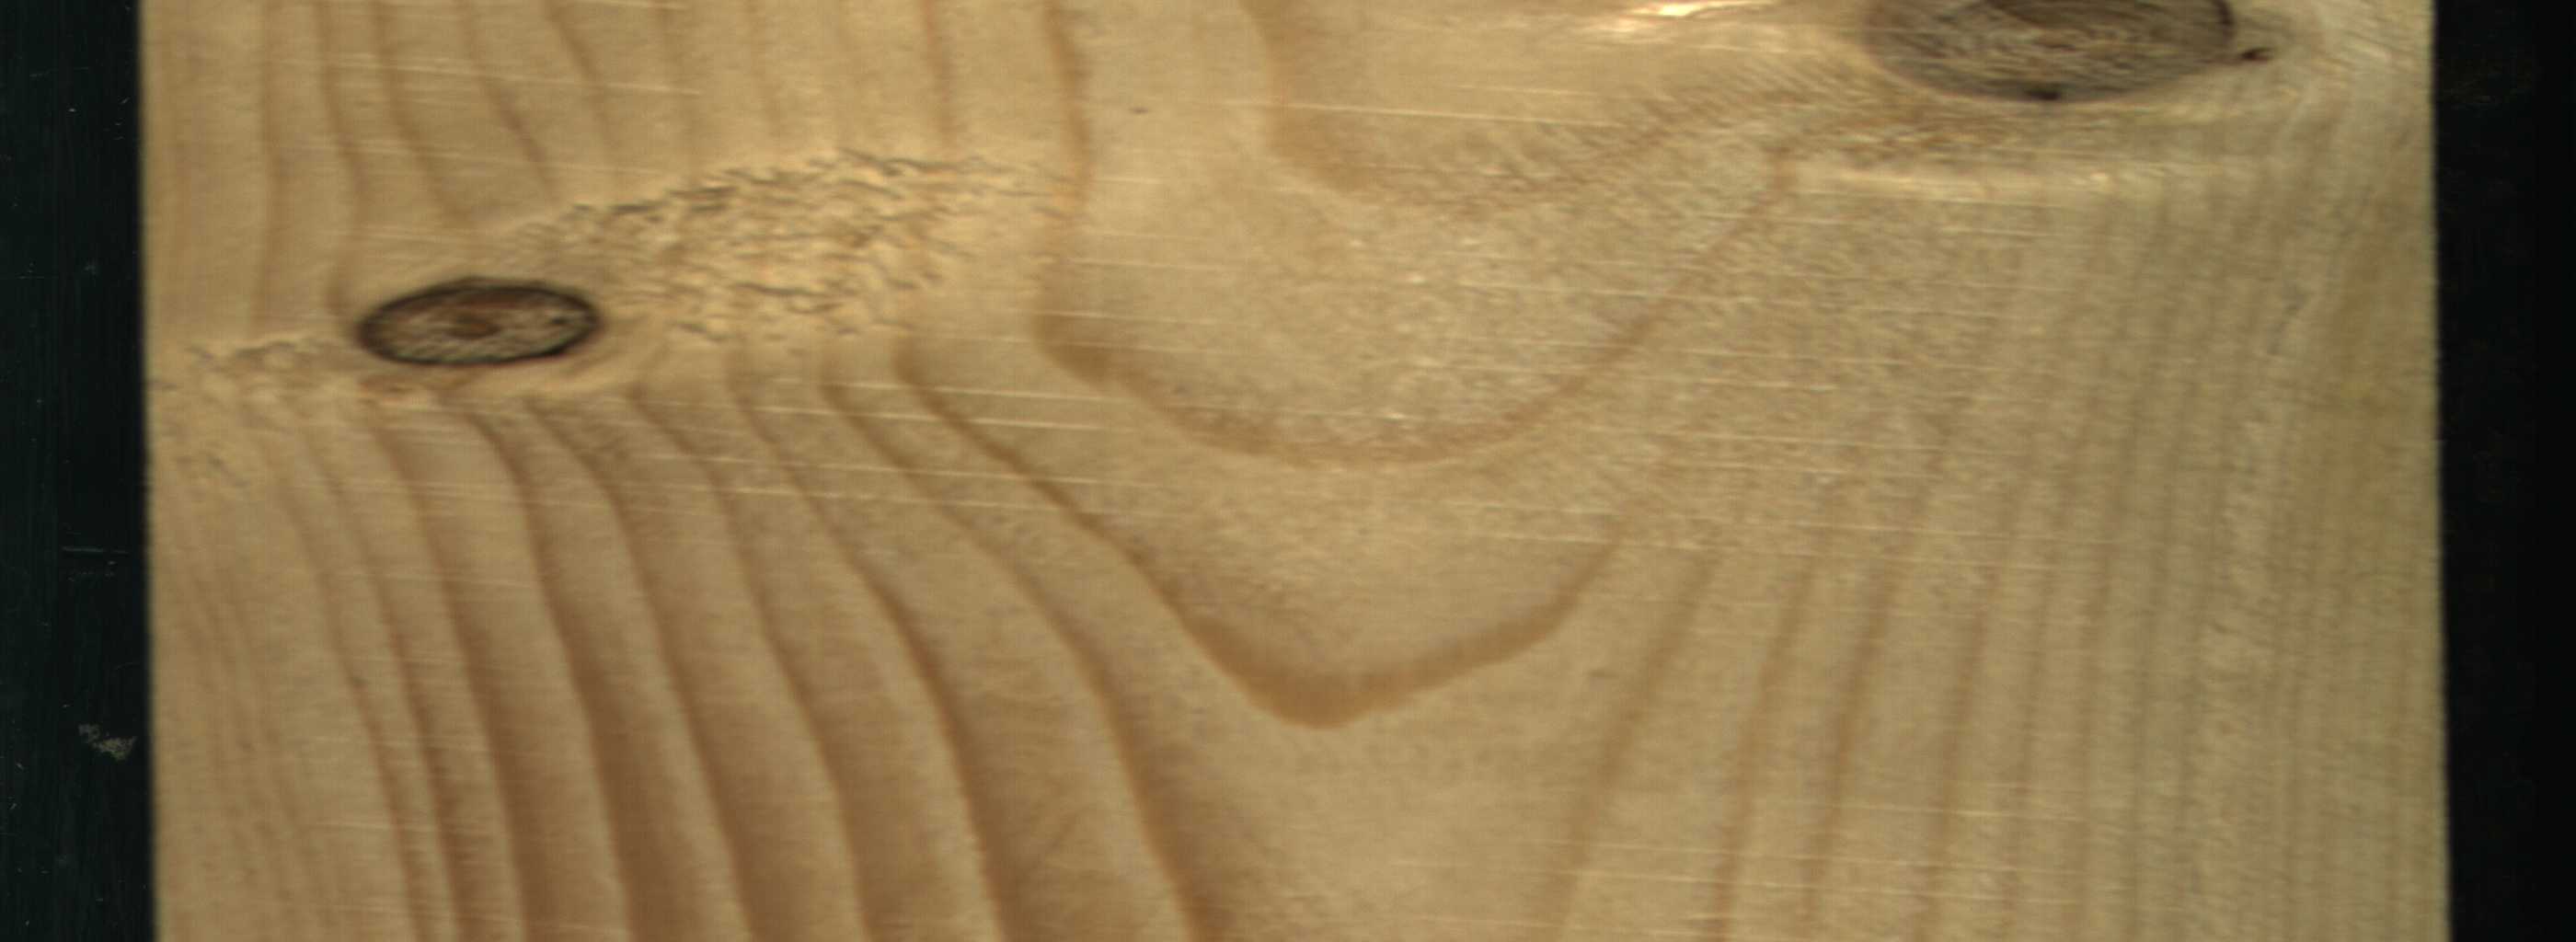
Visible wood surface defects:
Dead_Knot
Live_Knot